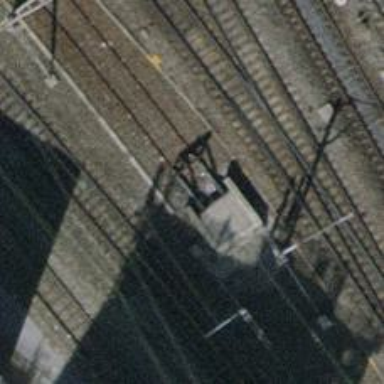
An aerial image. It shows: Railway buffer stop.